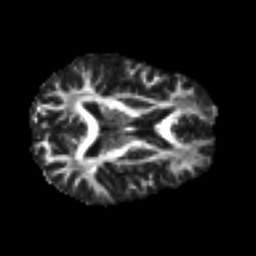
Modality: FA
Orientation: axial
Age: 47
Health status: ill
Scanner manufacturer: philips
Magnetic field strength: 3 T
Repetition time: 9 s
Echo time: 0.127 s